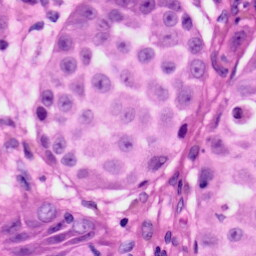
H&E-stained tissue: Skin